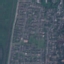
Land use / land cover class: Residential